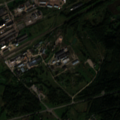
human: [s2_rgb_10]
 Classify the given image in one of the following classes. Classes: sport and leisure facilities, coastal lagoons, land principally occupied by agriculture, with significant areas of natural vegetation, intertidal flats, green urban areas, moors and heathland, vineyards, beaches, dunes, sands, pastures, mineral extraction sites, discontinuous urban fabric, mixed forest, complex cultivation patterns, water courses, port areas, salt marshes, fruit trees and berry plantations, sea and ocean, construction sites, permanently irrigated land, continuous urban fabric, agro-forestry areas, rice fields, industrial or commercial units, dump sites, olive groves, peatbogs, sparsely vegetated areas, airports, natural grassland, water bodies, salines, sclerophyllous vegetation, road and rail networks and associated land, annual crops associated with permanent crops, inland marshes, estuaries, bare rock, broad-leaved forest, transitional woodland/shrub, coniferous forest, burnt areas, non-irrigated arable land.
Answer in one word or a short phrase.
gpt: discontinuous urban fabric, industrial or commercial units, non-irrigated arable land, complex cultivation patterns, land principally occupied by agriculture, with significant areas of natural vegetation, mixed forest